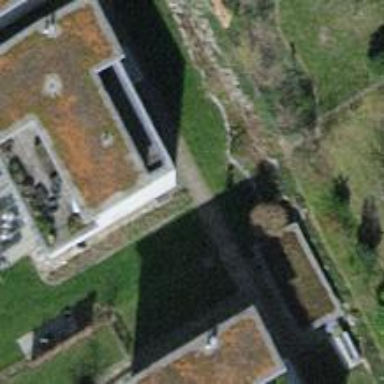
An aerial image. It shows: Detached building with flat roof.